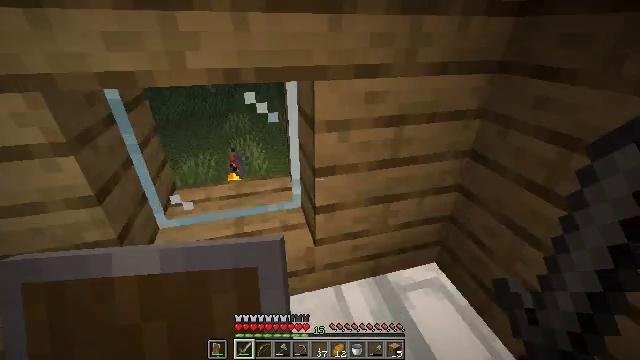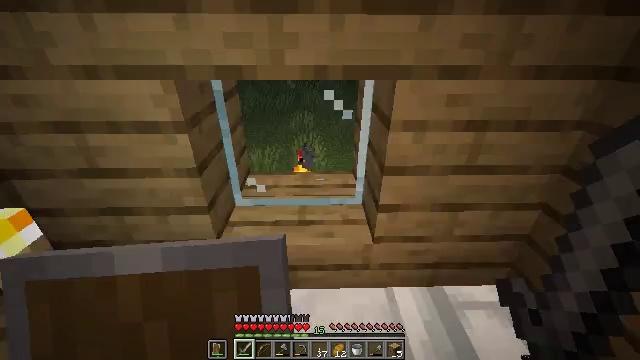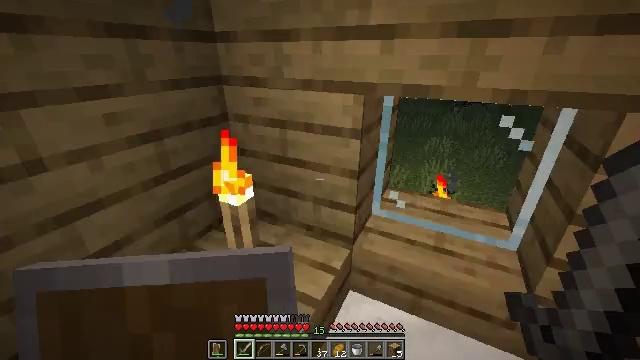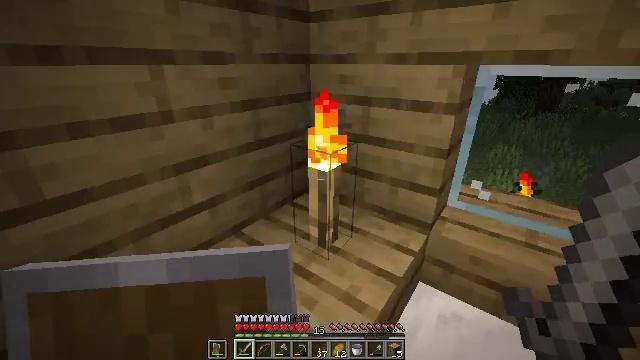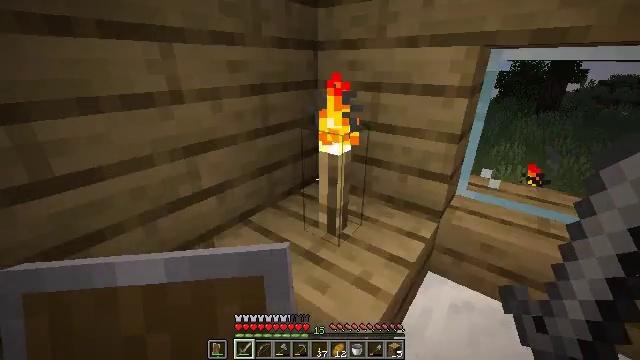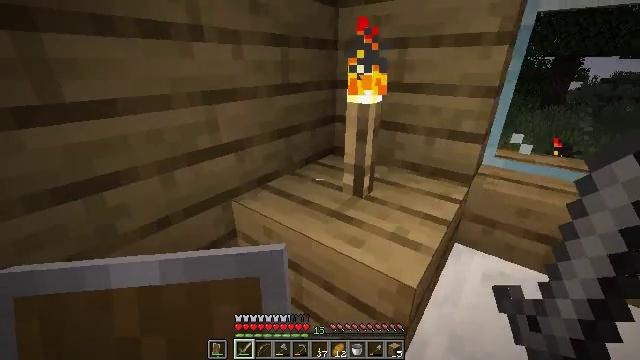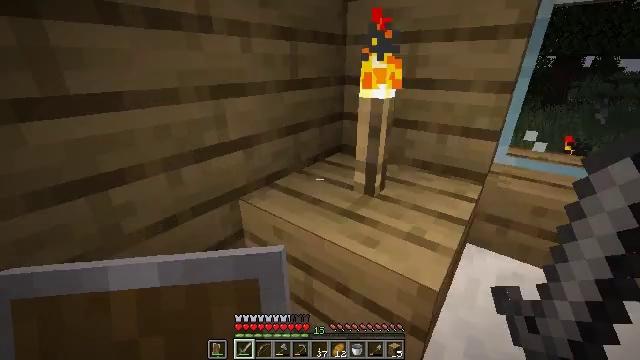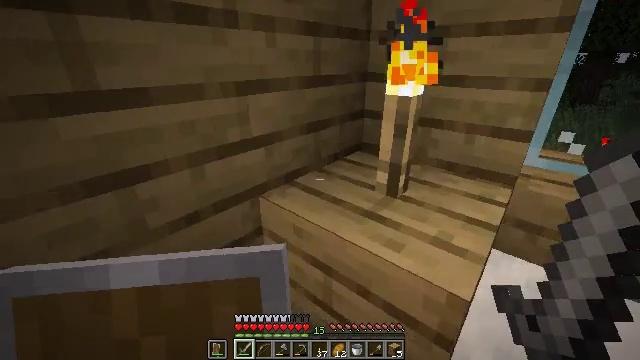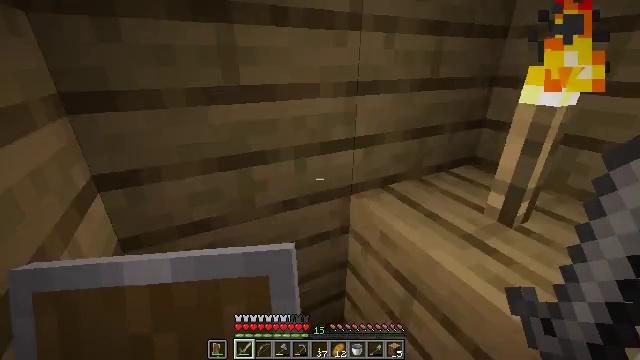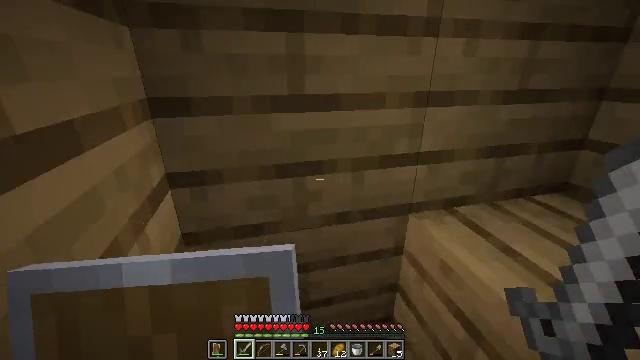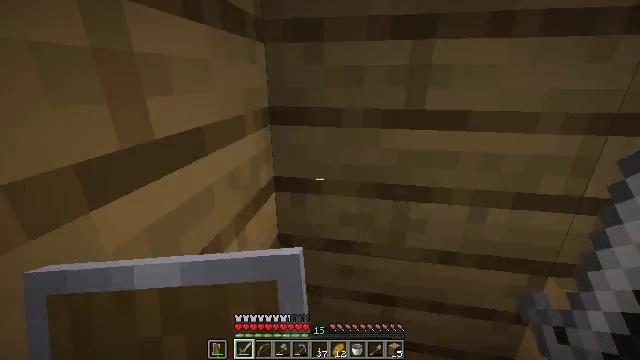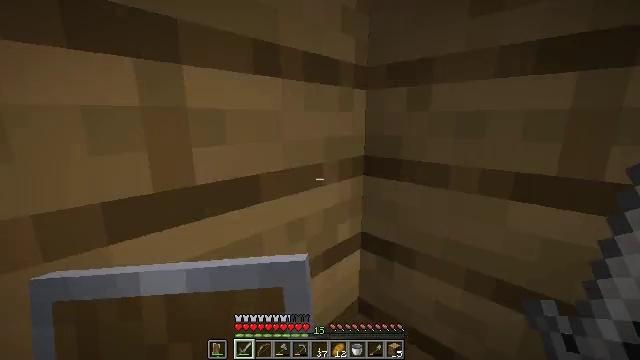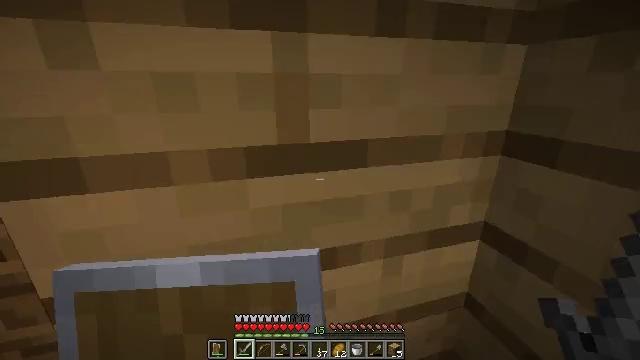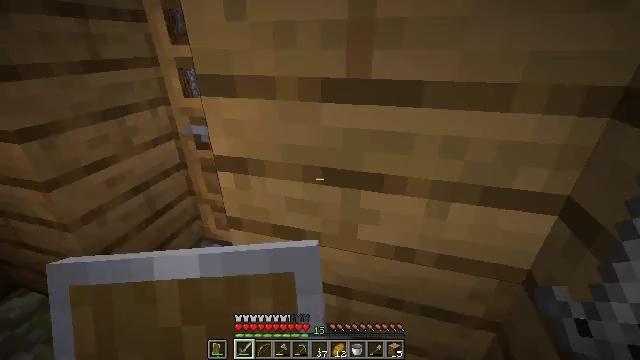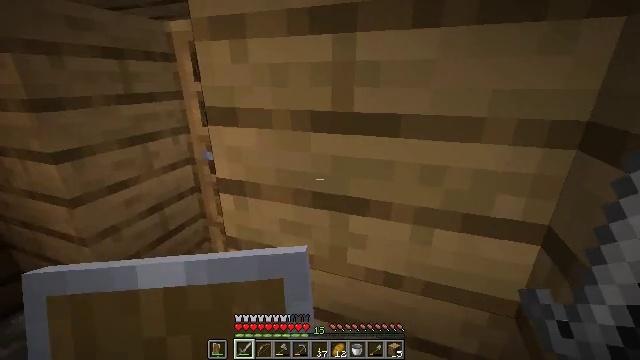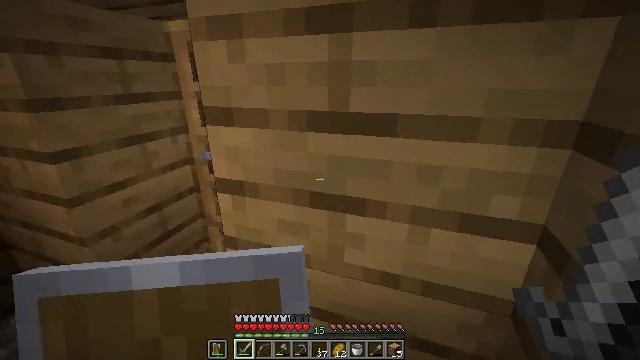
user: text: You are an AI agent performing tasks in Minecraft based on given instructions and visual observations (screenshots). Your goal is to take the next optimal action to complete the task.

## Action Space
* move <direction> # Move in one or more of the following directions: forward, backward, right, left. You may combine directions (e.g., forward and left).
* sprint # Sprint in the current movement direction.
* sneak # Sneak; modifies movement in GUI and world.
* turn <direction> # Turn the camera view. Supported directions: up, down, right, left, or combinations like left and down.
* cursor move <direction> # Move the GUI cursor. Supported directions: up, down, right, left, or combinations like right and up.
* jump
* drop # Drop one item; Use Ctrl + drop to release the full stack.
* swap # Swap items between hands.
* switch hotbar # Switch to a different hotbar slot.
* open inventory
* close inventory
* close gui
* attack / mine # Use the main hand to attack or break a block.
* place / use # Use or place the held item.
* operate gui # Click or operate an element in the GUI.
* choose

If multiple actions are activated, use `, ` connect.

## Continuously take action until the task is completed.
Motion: motion action
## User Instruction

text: Gather some oak stairs for reuse.
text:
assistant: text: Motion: move back and move left, turn left
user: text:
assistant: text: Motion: move back and move left, turn left and up
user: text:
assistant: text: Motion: move left, turn left and up
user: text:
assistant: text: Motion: no_op
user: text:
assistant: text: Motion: no_op
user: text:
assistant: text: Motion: no_op
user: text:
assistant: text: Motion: turn left
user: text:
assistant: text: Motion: turn left
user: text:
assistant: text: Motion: move forward, turn left and up
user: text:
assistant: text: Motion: move forward and move right, turn left and up
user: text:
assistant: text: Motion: move right, turn left and up
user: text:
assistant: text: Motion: move back and move right, turn left and down
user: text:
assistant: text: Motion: move back and move right, turn left and down
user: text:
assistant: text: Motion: move back, turn left and up
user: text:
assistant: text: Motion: move back
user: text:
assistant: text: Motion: move back and move left
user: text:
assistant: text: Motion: move back and move left
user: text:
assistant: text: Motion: move back and move left, turn left and up
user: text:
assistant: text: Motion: move left, turn left
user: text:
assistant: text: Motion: move left
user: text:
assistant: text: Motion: move forward and move left
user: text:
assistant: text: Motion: move forward and move left
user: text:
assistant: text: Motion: move forward and move left
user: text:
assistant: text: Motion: move forward, turn right
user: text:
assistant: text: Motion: move forward, turn right
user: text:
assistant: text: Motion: move forward, use / place
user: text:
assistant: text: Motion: move forward, turn right, use / place
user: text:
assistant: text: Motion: move forward, turn right and up
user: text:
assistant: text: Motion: turn right
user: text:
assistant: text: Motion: turn right and up